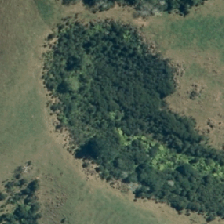
Land cover: manuka_kanuka